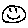
Label: smiley face